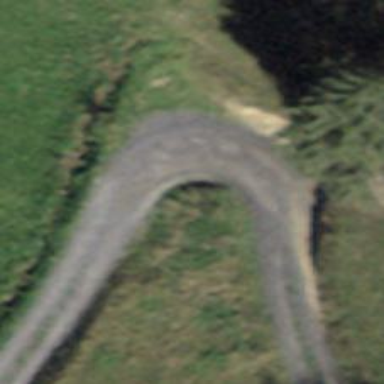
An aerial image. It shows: Gravel path.